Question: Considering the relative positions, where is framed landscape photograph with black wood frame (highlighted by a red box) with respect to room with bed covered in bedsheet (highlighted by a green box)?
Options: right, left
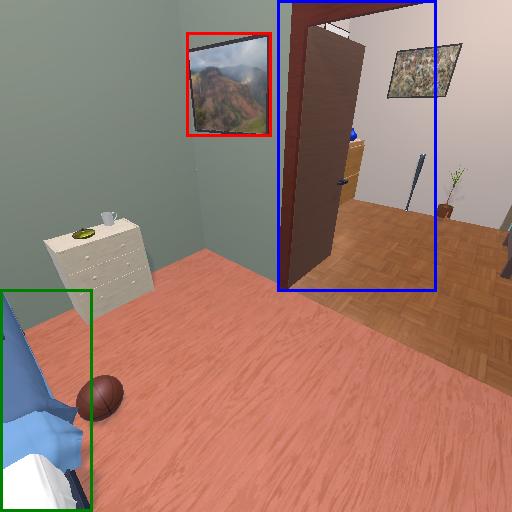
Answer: right